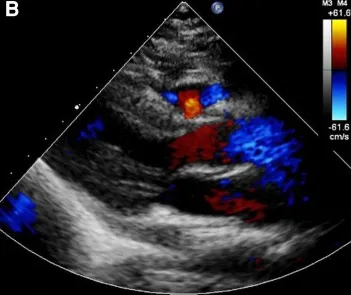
No hemodynamic abnormality. And no recurrence signals.
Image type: radiology (ultrasound)